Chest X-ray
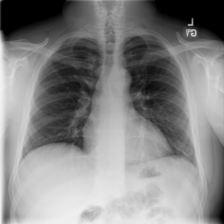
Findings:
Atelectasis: negative
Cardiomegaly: negative
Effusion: negative
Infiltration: negative
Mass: negative
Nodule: negative
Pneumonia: negative
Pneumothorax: negative
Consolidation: negative
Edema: negative
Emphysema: negative
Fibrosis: negative
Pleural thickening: negative
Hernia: negative